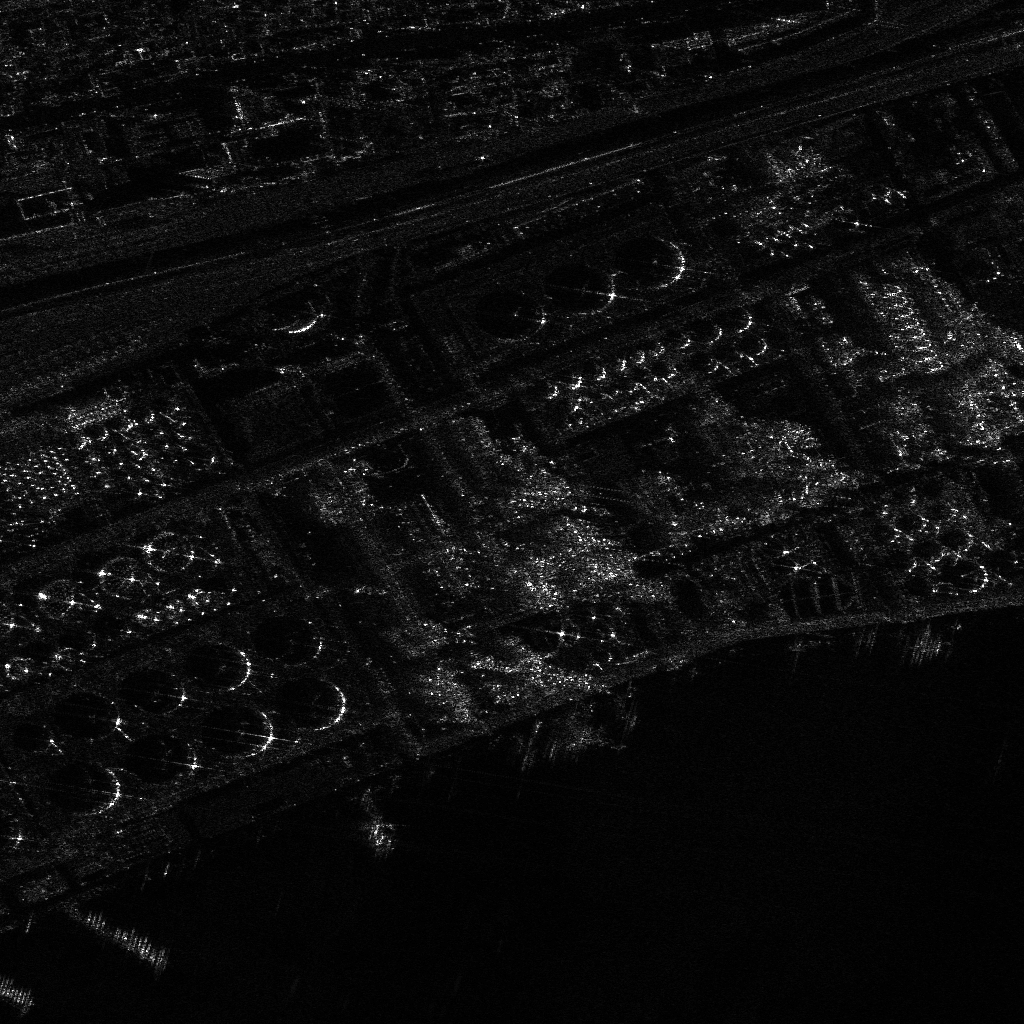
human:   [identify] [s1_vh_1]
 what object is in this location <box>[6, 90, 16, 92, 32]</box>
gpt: <ref>1 large container at the bottom left</ref>